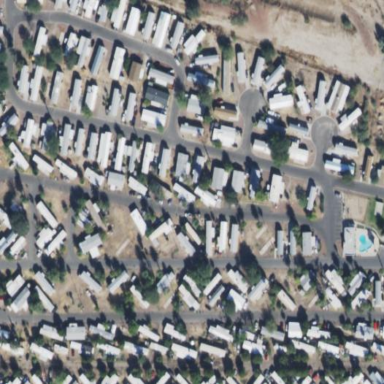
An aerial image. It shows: Residential area designated as trailer park.